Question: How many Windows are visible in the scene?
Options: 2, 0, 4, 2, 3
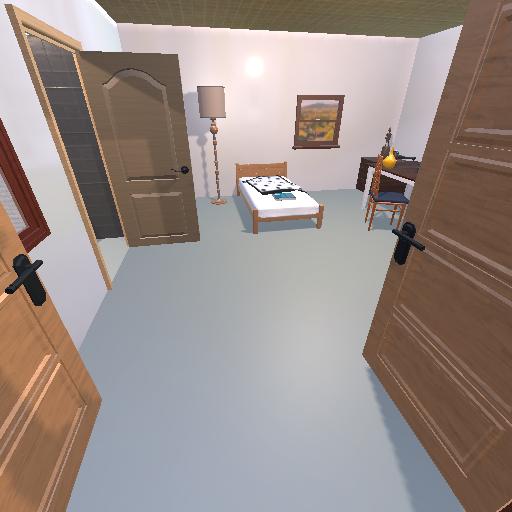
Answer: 2